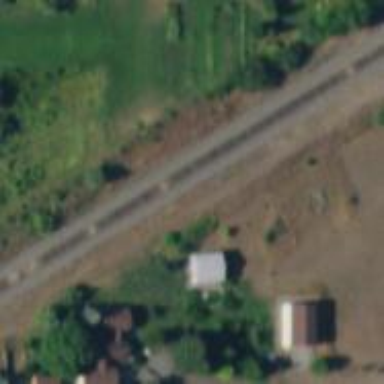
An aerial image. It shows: Railway track.